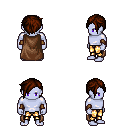
a pixel art fantasy rpg character, male body template, dark elf, purple skin, brown cape, gold greaves, brown pixie cut hairstyle, leather bracers, four views (front, back, left, right), 2x2 character sprite sheet, small pixel art, hard edges, no anti-aliasing